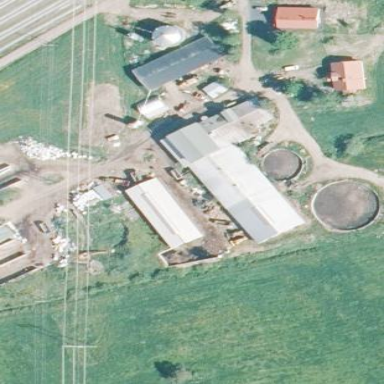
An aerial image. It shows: Farmyard area.